Question: For some reason I'm not able to get the right values from the key in a dictionary that I need in swift. This works in objective c..
'''
var newRequest: NSMutableURLRequest = NSMutableURLRequest(URL: navigationAction.request.URL!)
newRequest.HTTPMethod = "HEAD"
var response: NSURLResponse?
var filename: AnyObject?
var filetype: AnyObject?
NSURLConnection.sendSynchronousRequest(newRequest, returningResponse: &response, error: nil)
if let httpResponse = response as? NSHTTPURLResponse {
let allHeaders = httpResponse.allHeaderFields
filename = allHeaders["sfn-Document-Filename"]
let typeString: AnyObject? = allHeaders["Content-Type"]
let typeArray: Array = typeString!.componentsSeparatedByString("/")
filetype = typeArray[1]
}
'''
This dictionary object looks like this 'allHeaders [NSObject : AnyObject] 6 key/value pairs'.

Here's the objective c that still works.
'''
NSMutableURLRequest *newRequest = [NSMutableURLRequest requestWithURL:[request URL]];
[newRequest setHTTPMethod:@"HEAD"];
NSHTTPURLResponse *response;
[NSURLConnection sendSynchronousRequest:newRequest returningResponse:&response error: NULL];
if ([response respondsToSelector:@selector(allHeaderFields)]) {
NSDictionary *dictionary = [response allHeaderFields];
filename = [[response allHeaderFields] objectForKey:@"sfn-Document-Filename"];
NSString *typeString = [dictionary objectForKey:@"Content-Type"];
NSArray *typeArray = [typeString componentsSeparatedByString:@"/"];
filetype = [typeArray objectAtIndex:1];
}
'''
It doesn't need to be done the same way as the Obj-C, it's just this worked and it seemed like a good place to start.
The value I'm getting for filename is 'filename = (AnyObject?) Some'
I've tried changing it to:
'''
var filename: String?
filename = allHeaders["sfn-Document-Filename"] as? String
'''
But now I get a nil String and 'Thread 1: EXC_BAD_ACCESS (code=1, address=0x20)'
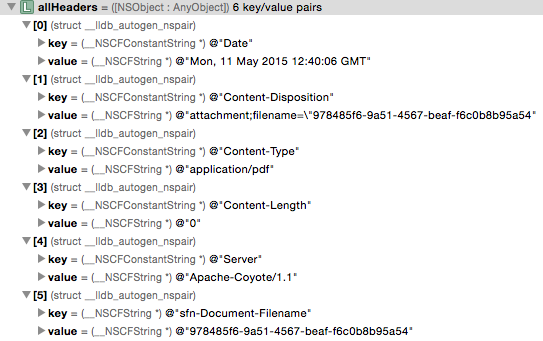
Answer: The reason this all was happening is because the value of the key in the dictionary appears to be an 'NSString' and it can't find it with a 'String' (I thought they were supposed to be interchangeable though?).
Either way. Doing this worked:
'''
var newRequest: NSMutableURLRequest = NSMutableURLRequest(URL: request.URL!)
newRequest.HTTPMethod = "HEAD"
var response: NSURLResponse?
NSURLConnection.sendSynchronousRequest(newRequest, returningResponse: &response, error: nil)
var filename: NSString?
var filetype: String?
if let httpResponse = response as? NSHTTPURLResponse {
let headerString = "sfn-Document-Filename"
let headerNSString: NSString = (headerString as NSString)
let filetypeString = "Content-Type"
let filetypeNSString: NSString = (filetypeString as NSString)
var allHeaders = httpResponse.allHeaderFields
filename = allHeaders[headerNSString] as? NSString
let typeString = allHeaders[filetypeNSString] as? NSString
let typeArray = typeString!.componentsSeparatedByString("/")
filetype = typeArray[1]
}
'''
Now I just need to figure out why 'componentsSeparatedByString' isn't working...